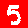
Digit: 5